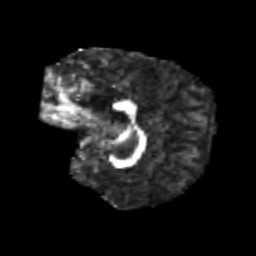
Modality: FA
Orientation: sagittal
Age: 8
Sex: male
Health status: healthy